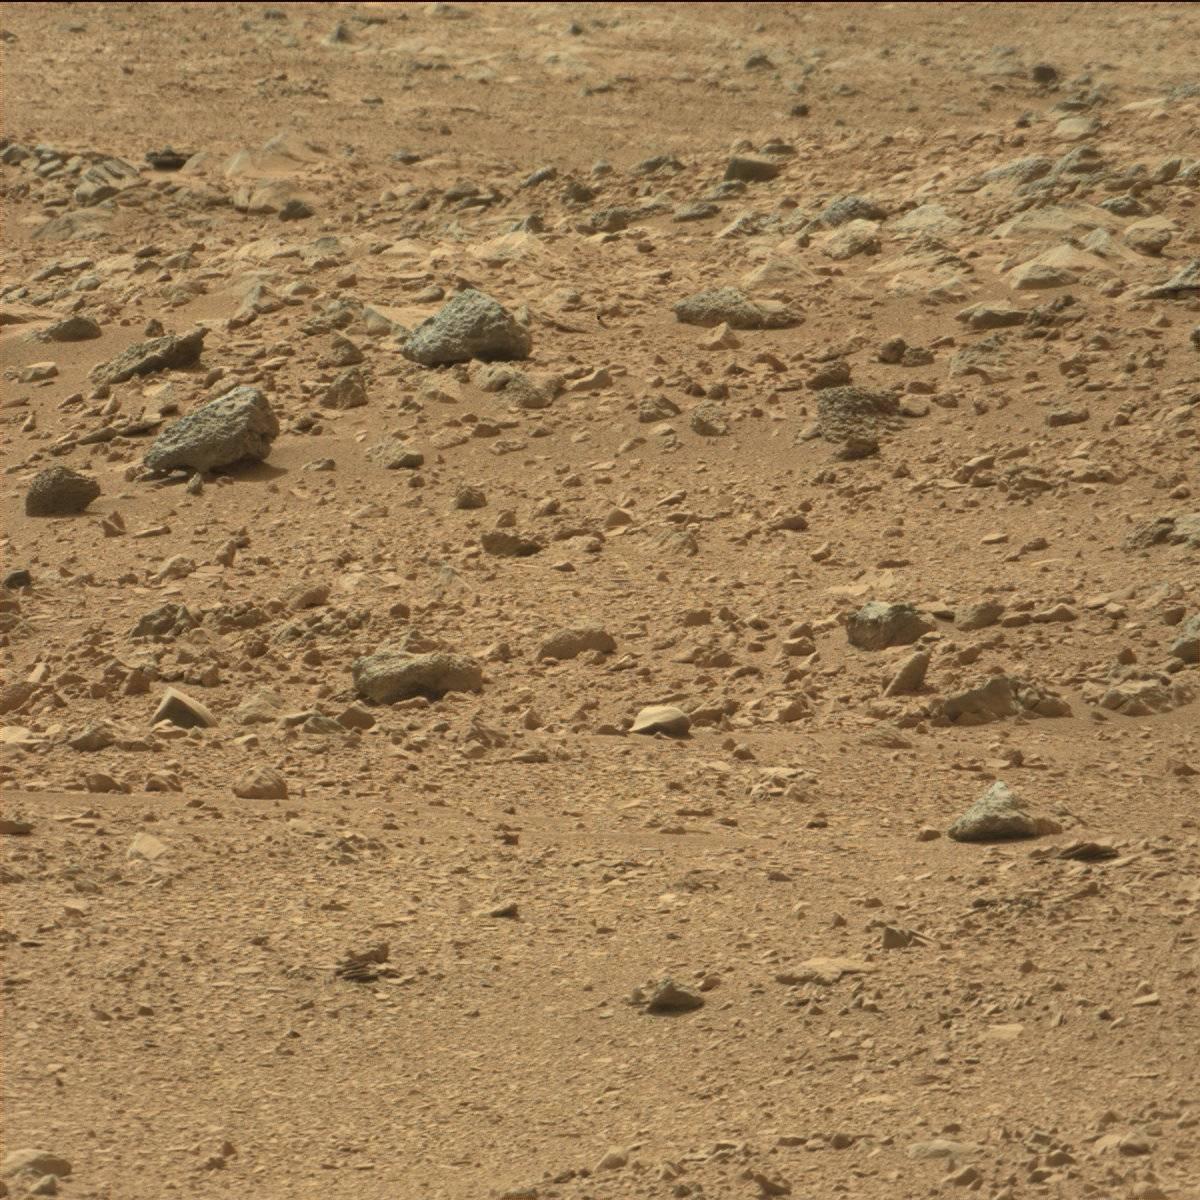
Terrain classes present: Bedrock, Rock, Sand / Soil